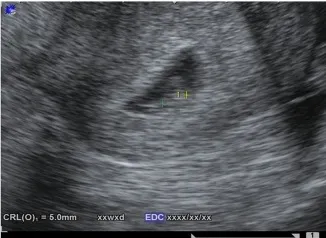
(A-C) Transvaginal ultrasound examination in the 6th week of gestation revealed a viable, singleton intrauterine pregnancy. The crown-rump length was 5.0 mm, and the patient had bilateral enlarged ovaries (right: 6.9 cm x 4.5 cm, left: 4.5 cm x 3.2 cm) with scanty ascites. Doppler ultrasonography revealed normal ovarian blood flow.
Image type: radiology (ultrasound)